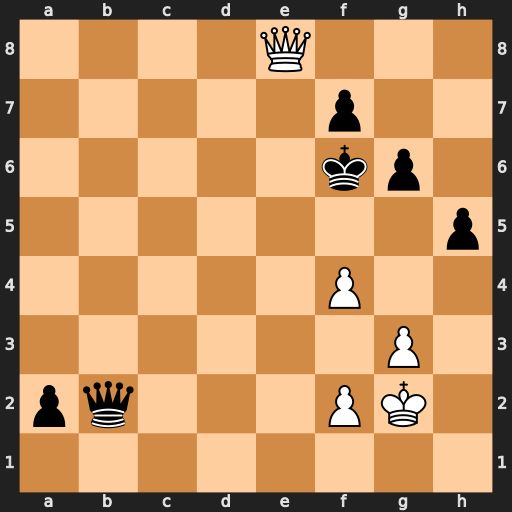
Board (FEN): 4Q3/5p2/5kp1/7p/5P2/6P1/pq3PK1/8
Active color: w
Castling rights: -
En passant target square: -
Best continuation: Qh8+ Ke7 Qxb2 a1=Q Qxa1